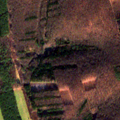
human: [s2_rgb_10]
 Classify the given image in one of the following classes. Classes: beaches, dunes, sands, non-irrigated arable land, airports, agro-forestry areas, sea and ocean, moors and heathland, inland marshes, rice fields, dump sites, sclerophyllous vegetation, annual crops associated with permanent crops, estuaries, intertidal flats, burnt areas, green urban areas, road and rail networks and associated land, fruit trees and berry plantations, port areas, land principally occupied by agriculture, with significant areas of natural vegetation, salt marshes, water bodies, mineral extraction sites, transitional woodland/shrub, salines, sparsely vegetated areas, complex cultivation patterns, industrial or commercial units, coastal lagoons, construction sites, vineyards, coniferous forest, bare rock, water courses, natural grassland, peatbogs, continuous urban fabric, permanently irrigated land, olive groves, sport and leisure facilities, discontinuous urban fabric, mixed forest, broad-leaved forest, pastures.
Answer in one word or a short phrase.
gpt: broad-leaved forest, mixed forest, transitional woodland/shrub